Interaction volume radius: 5 \u00c5
Interaction volume height: 10 \u00c5
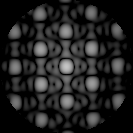
Disorder parameter: 0.1004